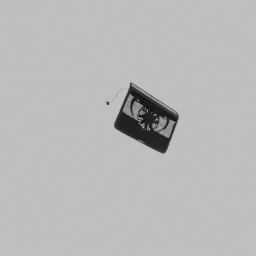
Label: electronics